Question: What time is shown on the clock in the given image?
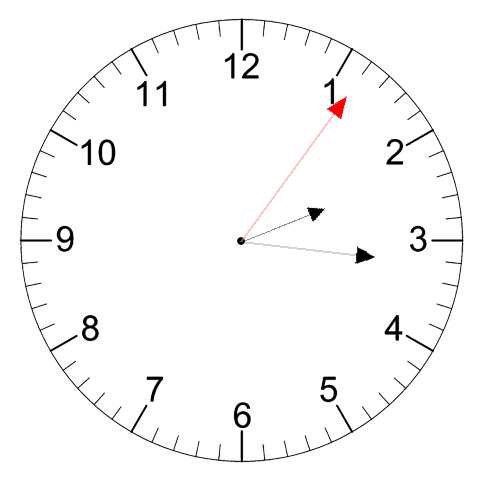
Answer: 02:16:06